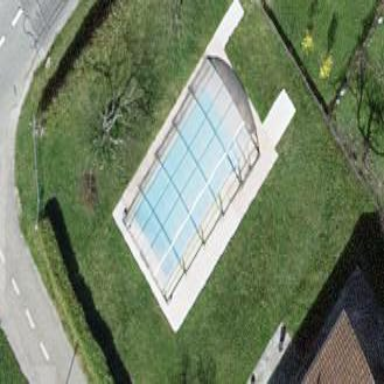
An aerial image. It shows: Swimming pool located in leisure land.